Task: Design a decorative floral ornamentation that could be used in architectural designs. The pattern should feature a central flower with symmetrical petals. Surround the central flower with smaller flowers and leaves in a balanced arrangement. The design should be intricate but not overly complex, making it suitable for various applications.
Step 719:
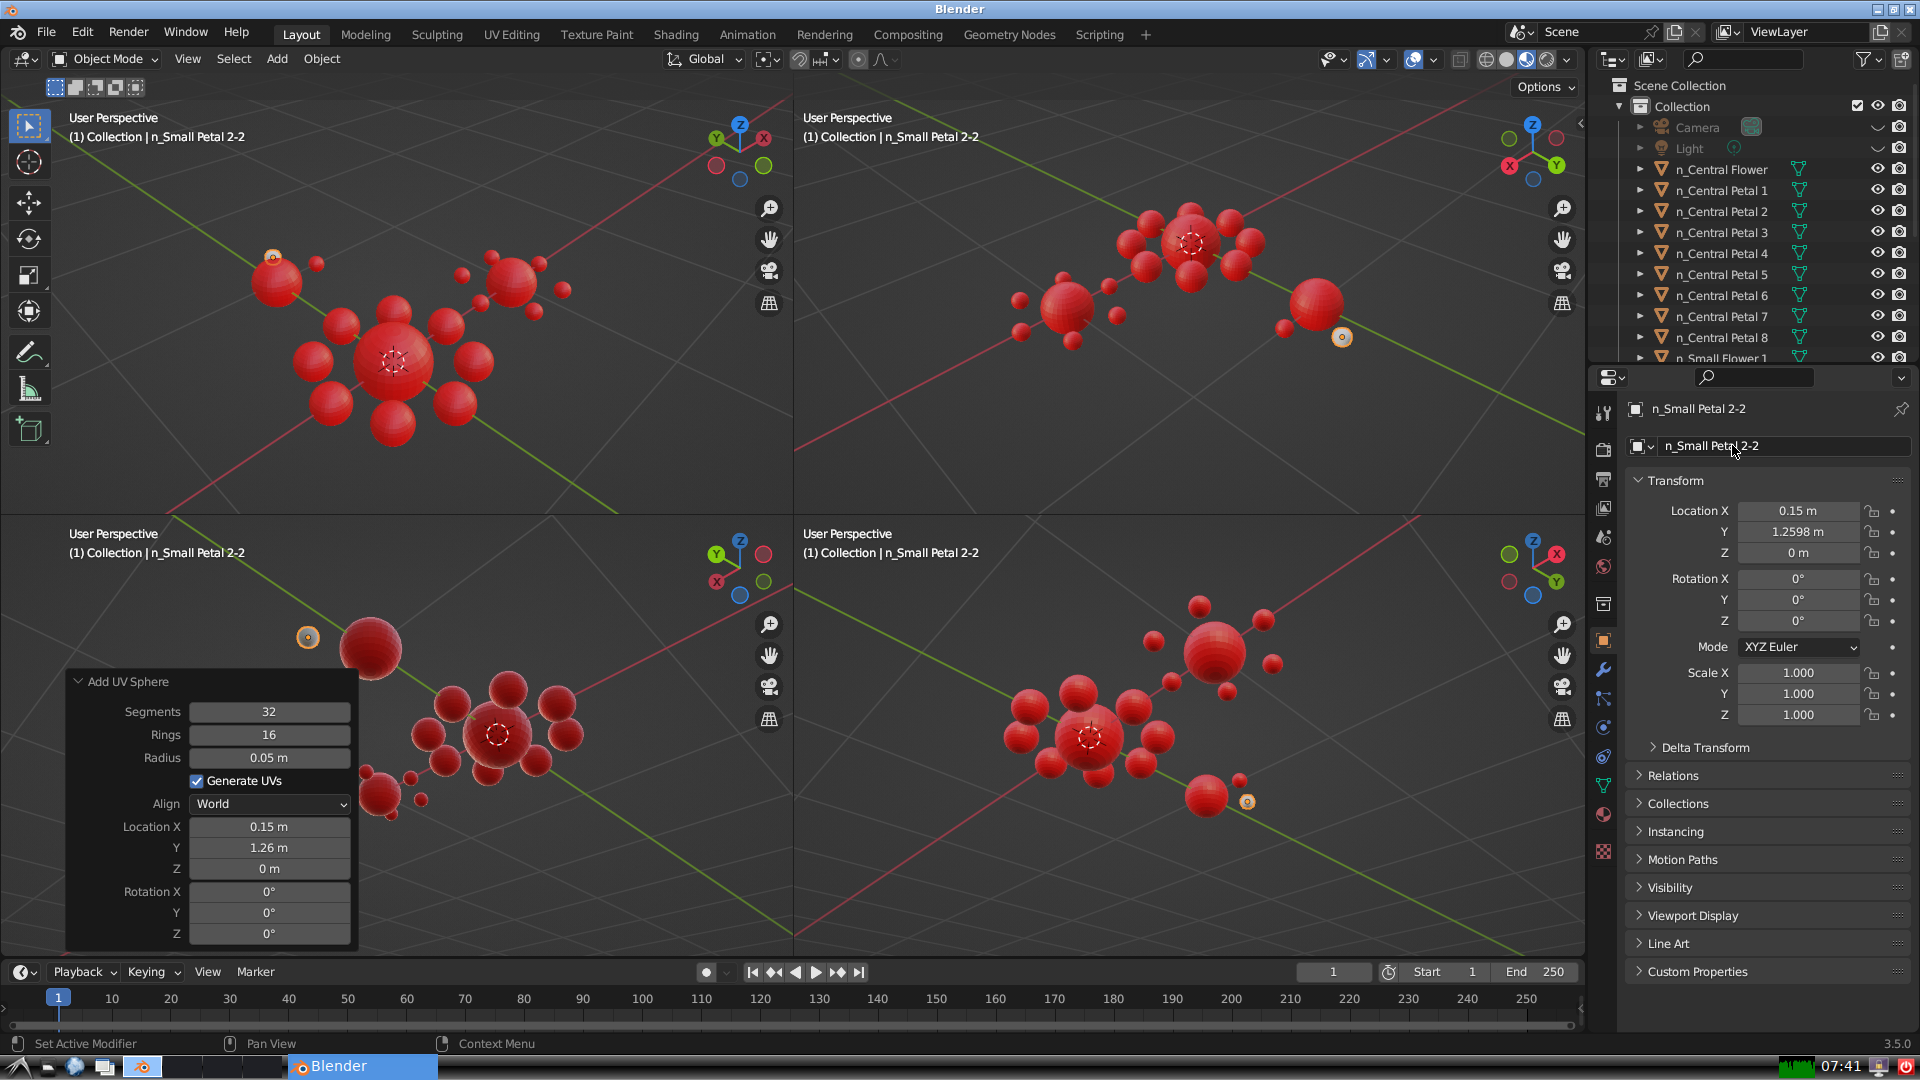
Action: {"mouse_move": [1603, 815]}